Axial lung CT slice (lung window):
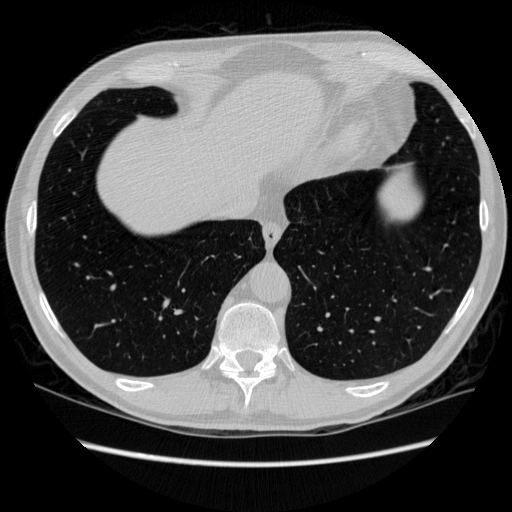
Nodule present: no